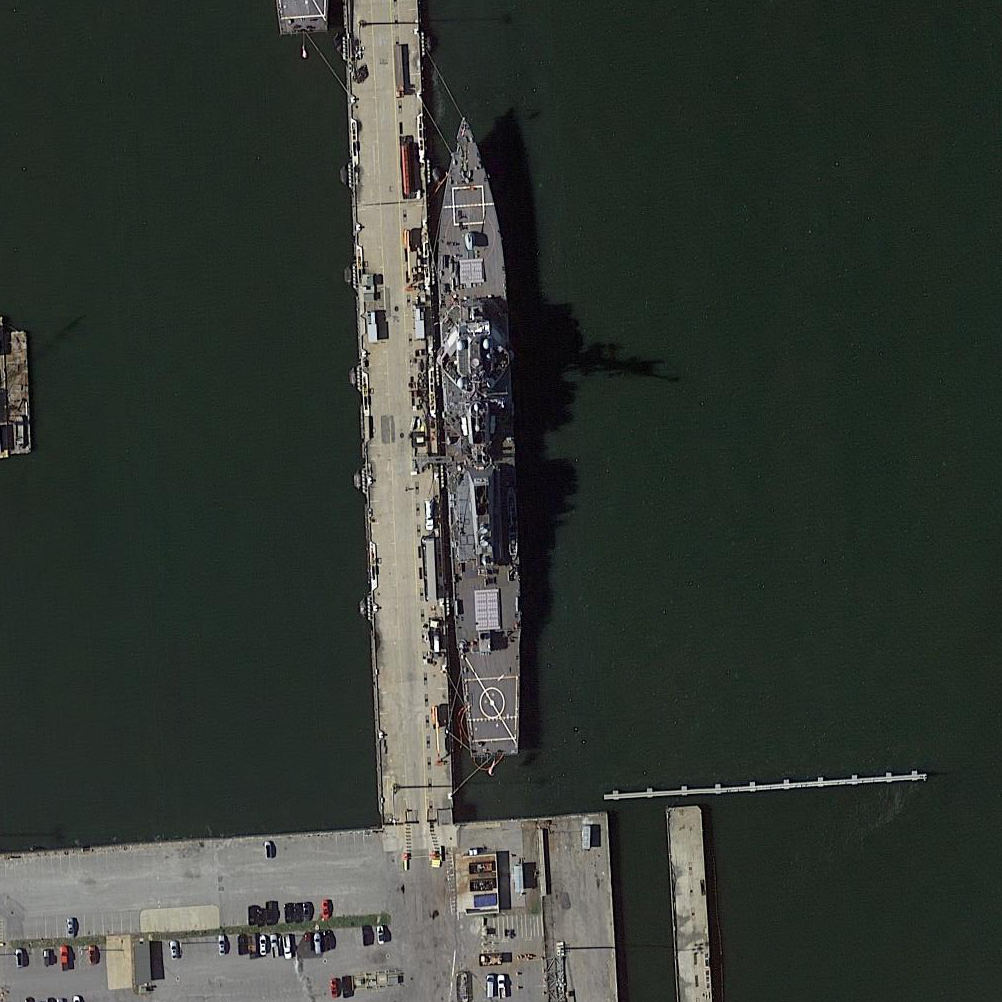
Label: destroyer